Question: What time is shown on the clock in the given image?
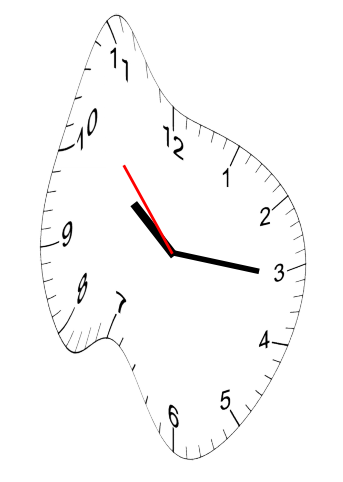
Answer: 10:15:53